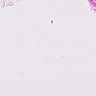
Metastatic tissue present: no